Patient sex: M
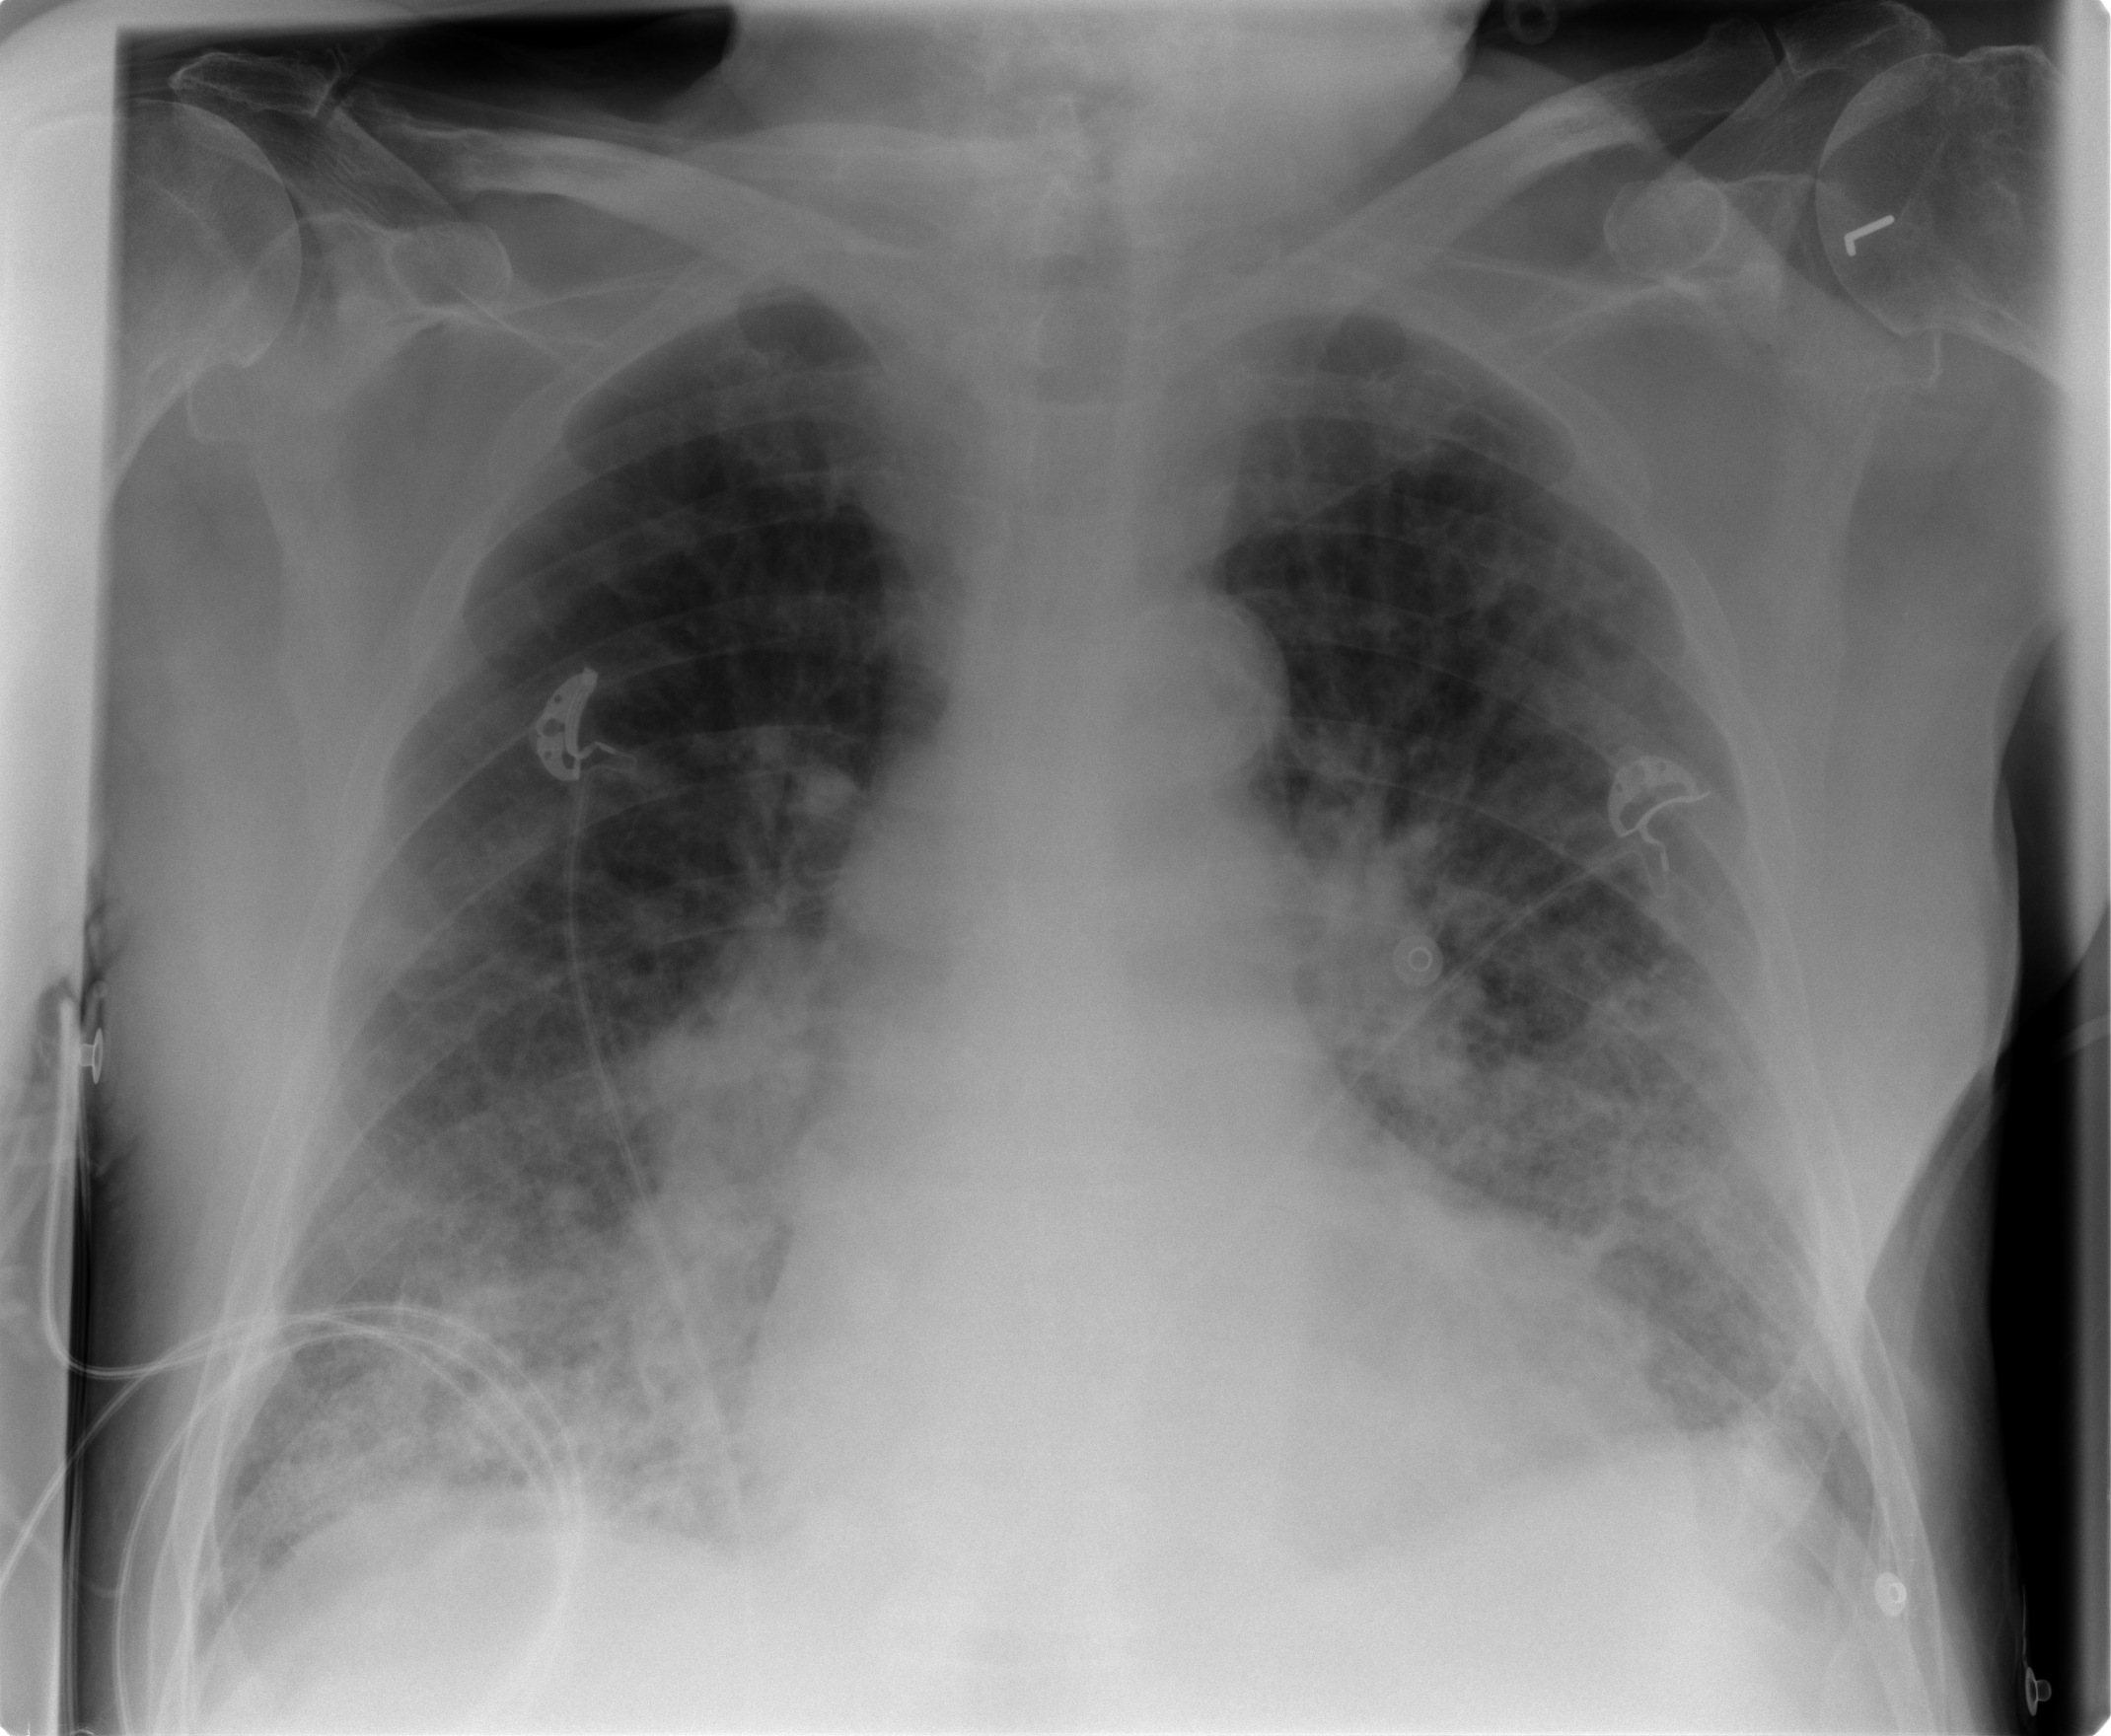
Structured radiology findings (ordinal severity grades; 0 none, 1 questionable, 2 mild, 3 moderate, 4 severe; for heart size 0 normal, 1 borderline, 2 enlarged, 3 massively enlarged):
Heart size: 0
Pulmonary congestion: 2
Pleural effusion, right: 2
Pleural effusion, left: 2
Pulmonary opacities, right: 2
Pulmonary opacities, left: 2
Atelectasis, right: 2
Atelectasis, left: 2